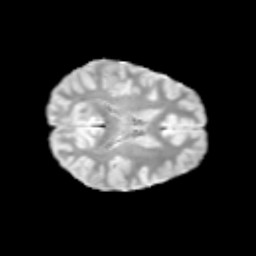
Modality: T2w
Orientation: axial
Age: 11
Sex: male
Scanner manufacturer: siemens
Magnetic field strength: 3 T
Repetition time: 3.8 s
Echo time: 0.07 s